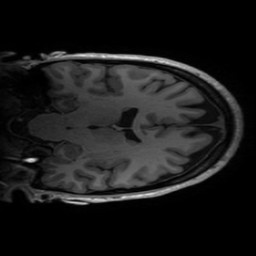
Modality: T1w
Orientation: coronal
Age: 25
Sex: female
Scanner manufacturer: ge
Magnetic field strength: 3 T
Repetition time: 0.00724 s
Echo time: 0.0027 s